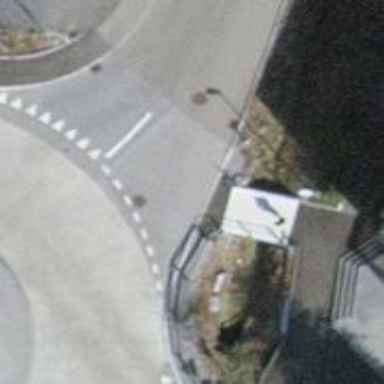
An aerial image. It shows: Sidewalk bridge over footway road.